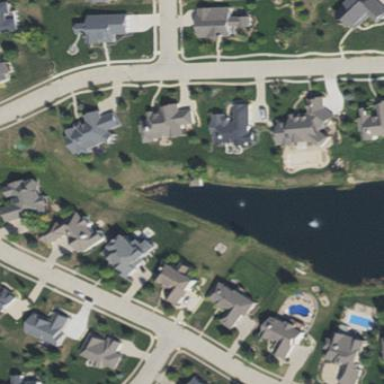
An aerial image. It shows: Residential area within neighborhood.